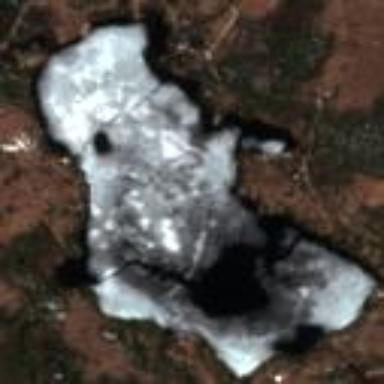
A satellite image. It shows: Serene lake.